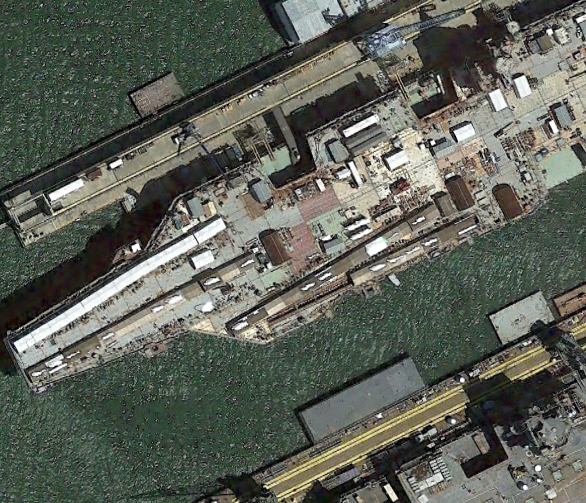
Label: aircraft_carrier